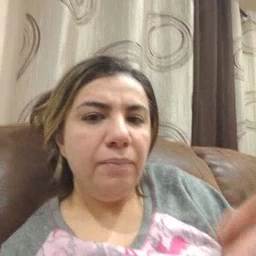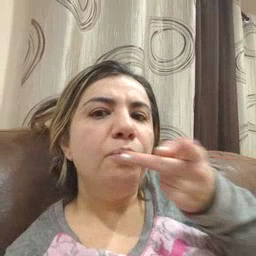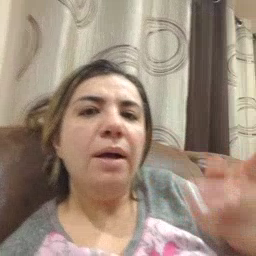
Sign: kiss